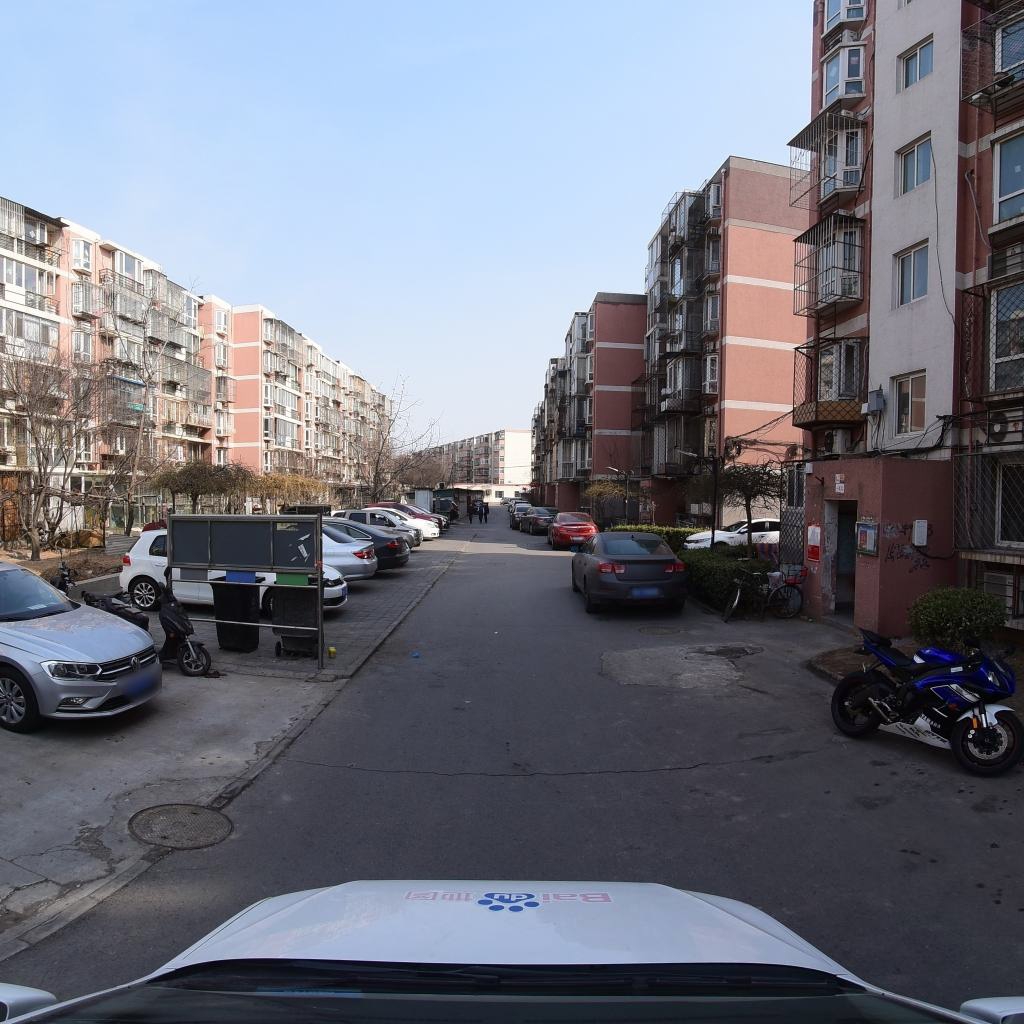
Region: Fengtai
Road damage annotations: transverse crack, manhole cover, manhole cover